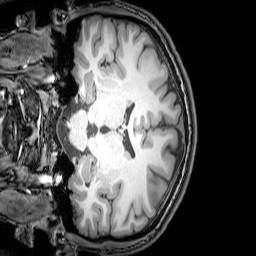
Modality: T1w
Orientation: coronal
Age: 22
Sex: male
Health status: healthy
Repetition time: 0.081 s
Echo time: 0.037 s